Question: I came across a blockage and I can't seem to be able to move on. I'm trying to move a little box with a few options (such as report, like, dislike etc.) out of the main DIV, but still keep it . Let me demonstrate with an image:

I have tried achieving this a few ways, but the problem is that the box is in the center of the body, meaning there's some padding from the left and the right (responsive padding set via Bootstrap's classes) so I'm quite unable to calculate the whole thing.
I have tried like this via jQuery:
'''
$('.image-options').css('right', $('.image-options').parent().width() + 50 + 'px');
$(window).resize(function(){
$('.image-options').css('right', $('.image-options').parent().width() + 50 + 'px');
})
'''
Where '.image-options' is the and its parent is 'Main DIV'. I imagined the option box to have a width of all the time, so I assume this makes it a bit easier for the whole positioning issue.
I'm building my website on top of , so I'm using quite a lot of their classes. This is how my HTML looks like (Ignore the templating syntax):
'''
{% extends "base.twig" %}
{% block content %}
<div class="content row">
<div class="col-lg-12">
{% include "overall_header.twig" %}
<div class="row">
<section class="col-lg-12">
<div class="upload-space">
<!-- This is the options box -->
<div class="affix image-options">
Report
</div>
<div class="row inner">
<section class="col-lg-12">
<section class="row">
<div class="col-lg-12 center">
<a href="{{ S_IMAGE_URL }}" class="lightview">
<img src="{{ S_IMAGE_URL }}" class="img-thumbnail" alt="{{ S_IMAGE_NAME }}" />
</a>
</div>
<br />
<div class="col-lg-12">
<div class="form-group">
<label for="direct_url">Direct:</label>
<input type="text" class="form-control" onclick="this.select()" value="{{ S_IMAGE_URL }}" readonly>
</div>
<div class="form-group">
<label for="direct_url">Thumbnail:</label>
<input type="text" class="form-control" onclick="this.select()" value="{{ S_IMAGE_THUMB }}" readonly>
</div>
<div class="form-group">
<label for="direct_url">Direct:</label>
<input type="text" class="form-control" onclick="this.select()" value="{{ S_IMAGE_BBCODE }}" readonly>
</div>
<div class="form-group">
<label for="direct_url">Direct:</label>
<input type="text" class="form-control" onclick="this.select()" value="{{ S_IMAGE_HTML }}" readonly>
</div>
</div><!-- col -->
</section> <!-- row -->
</section> <!-- col -->
</div><!-- .row.inner -->
</div>
</section>
</div><!-- row -->
</div><!-- Main column -->
</div><!-- Content -->
{% endblock content %}
'''
And this is the little CSS I wrote for my options box:
'''
.image-options {
background: yellow;
width: 50px;
word-break: break-word;
}
'''
'.upload-space' is in our case.
---
Thanks.
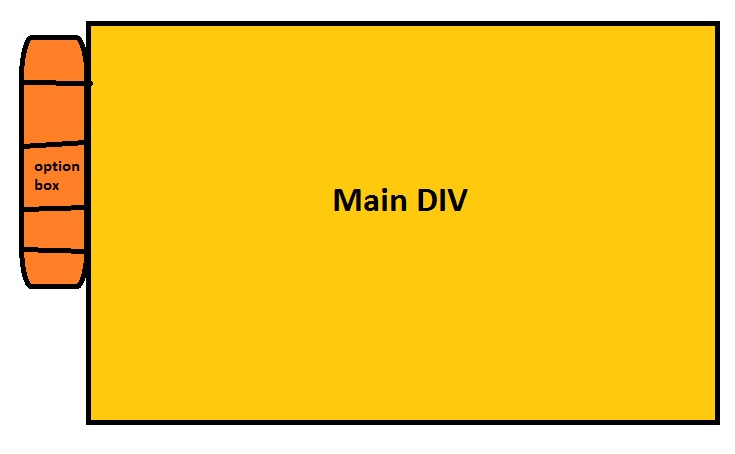
Answer: With this structure:
'''
<div class="upload-space">
<!-- This is the options box -->
<div class="affix image-options">
Report
</div>
'''
You can Work with 'position:absolute' this way:
'''
.upload-space {
position:relative;
}
.image-options {
position:absolute;
width:50px;
top:0;
left:-50px;
}
'''
Check this <URL>